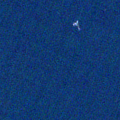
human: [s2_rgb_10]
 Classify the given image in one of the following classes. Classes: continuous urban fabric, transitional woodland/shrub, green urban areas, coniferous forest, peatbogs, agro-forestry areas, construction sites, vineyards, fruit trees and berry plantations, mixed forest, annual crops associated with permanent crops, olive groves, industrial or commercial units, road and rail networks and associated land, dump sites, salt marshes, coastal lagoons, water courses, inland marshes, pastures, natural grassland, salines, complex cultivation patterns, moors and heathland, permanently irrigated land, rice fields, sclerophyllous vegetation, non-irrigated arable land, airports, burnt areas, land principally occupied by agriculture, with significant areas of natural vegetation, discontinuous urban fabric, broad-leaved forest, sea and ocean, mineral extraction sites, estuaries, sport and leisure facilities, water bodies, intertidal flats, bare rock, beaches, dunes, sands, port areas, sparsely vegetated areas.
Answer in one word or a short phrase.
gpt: sea and ocean